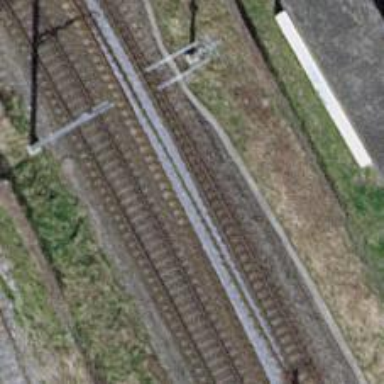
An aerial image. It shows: Single-track railway siding with electrified contact lines.